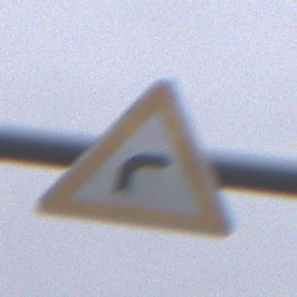
Verkehrszeichen: KurveRechts
Umgebung: Outdoor, Urban
Tageszeit: Midday
Wetter: Overcast
Licht: Natural
Jahreszeit: NotSpecified
Kontrast: LowContrast